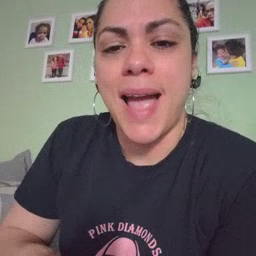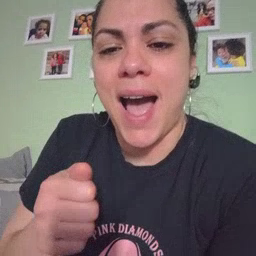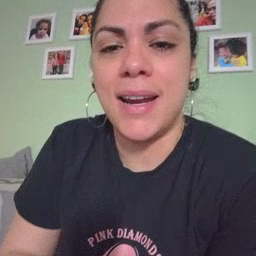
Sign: hide